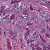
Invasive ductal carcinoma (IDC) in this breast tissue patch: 1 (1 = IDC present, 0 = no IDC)